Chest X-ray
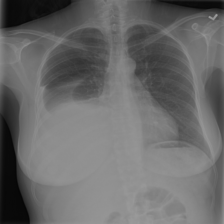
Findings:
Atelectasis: negative
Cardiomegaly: negative
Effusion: negative
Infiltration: negative
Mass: negative
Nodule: negative
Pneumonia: negative
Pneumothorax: negative
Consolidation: negative
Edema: negative
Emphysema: negative
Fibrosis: negative
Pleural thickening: negative
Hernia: negative